Question: I have a rendering setup where a resizing problem occurs when resizing the browser window.
I render two scenes, one of them for objects with postprocessing effects applied. For the effects I use the THREE.EffectComposer and shaders from the example directory.
The two scene renders are then additively blended with the help of another shader example.
---
See following simplified setup: <URL>
(in the HTML part I include a few js sources from the three.js repository)
If you shrink the output panel, then reload the page and again widen the panel, you'll see something like this:

The main scene (blue sphere) did update its rendering size, but the effects scene (orange sphere) still has the same resolution, just upscaled.
I can't find out which render target or renderer (or shader uniform?) needs to be updated at the browser resize event to still correctly output the image after resizing.
For the main composer it works with a 'setSize()' call, but if I do that on the effects composer, it won't render the effects scene.
Any help is appreciated, thanks.
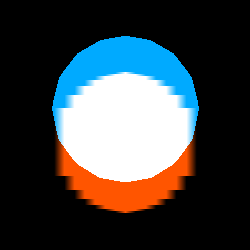
Answer: I had to reset both EffectComposers and then also reset the 'tDiffuse2' uniform of the AdditiveBlendShader:
'''
main.reset();
effects.reset();
blend.uniforms.tDiffuse2.value = effects.renderTarget2;
'''
See <URL>